Question: I have an 'MainActivity A', from which the user can select different items which are displayed in 'Activity B' in a 'GridView'. Between those Activities I have a Sliding-Transistion ('Activity A' slides out to the left, 'Activity B slides in from right')
My problem is, that if the animation starts, 'Activity B' screen is not created complete (GridView items are added programmatically), so I see an empty screen sliding in from the right, which looks dump.
So my question: 'Activity B'

I attach some code, but all is pretty straight forward. Only the grid items consists of images with different states...
Activity A: start Intent (as usual)
'''
Intent intent = new Intent(this, SoundShareActivity.class);
//...
intent.addFlags(Intent.FLAG_ACTIVITY_NEW_TASK);
startActivity(intent);
overridePendingTransition(anim.slide_in_from_right_to_left,
anim.slide_out_to_left);
//anim defined in xml
'''
Activity B: onCreate
'''
protected void onCreate(Bundle savedInstanceState) {
//...
mGridView = (GridView) findViewById(R.id.grid_view_sounds);
mAdapter = new SoundAdapter(getApplicationContext(), THE_DATA);
mGridView.setAdapter(mAdapter);
mGridView.setOnItemClickListener( ... );
mGridView.setLongClickable(true);
mGridView.setOnItemLongClickListener(...);
'''
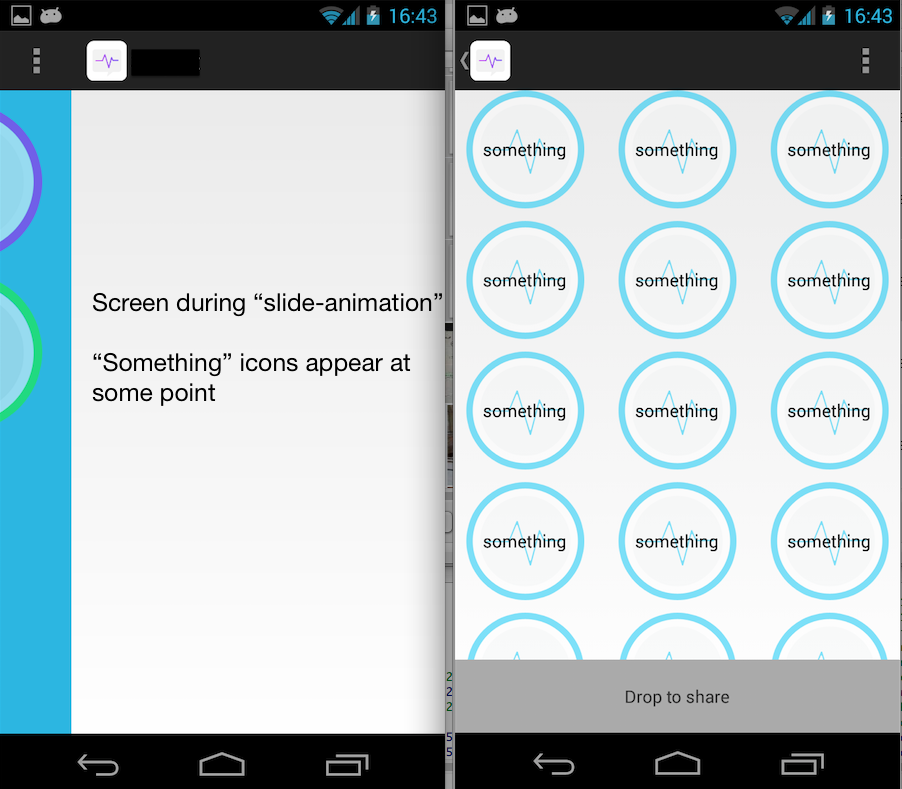
Answer: 1. Replace your activity to FragmentActivity
2. implement GridView and set the adapter in the fragment constructor/onCreateView functions
3. Replace Fragment with FragmentTransaction setCustomAnimations function.
very simple to implement